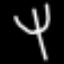
Label: fork